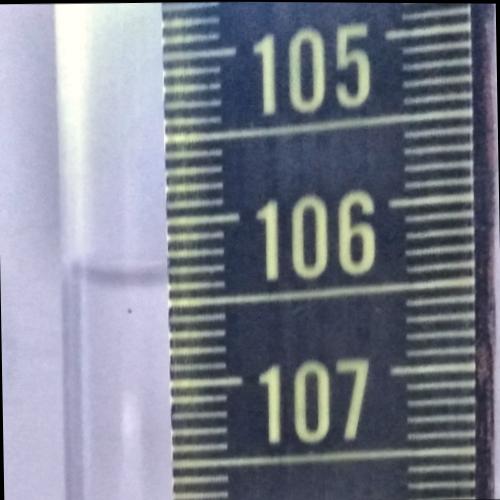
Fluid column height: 106.4 cm